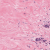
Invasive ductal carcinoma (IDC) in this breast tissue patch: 0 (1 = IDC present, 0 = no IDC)